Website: apple
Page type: billing-address
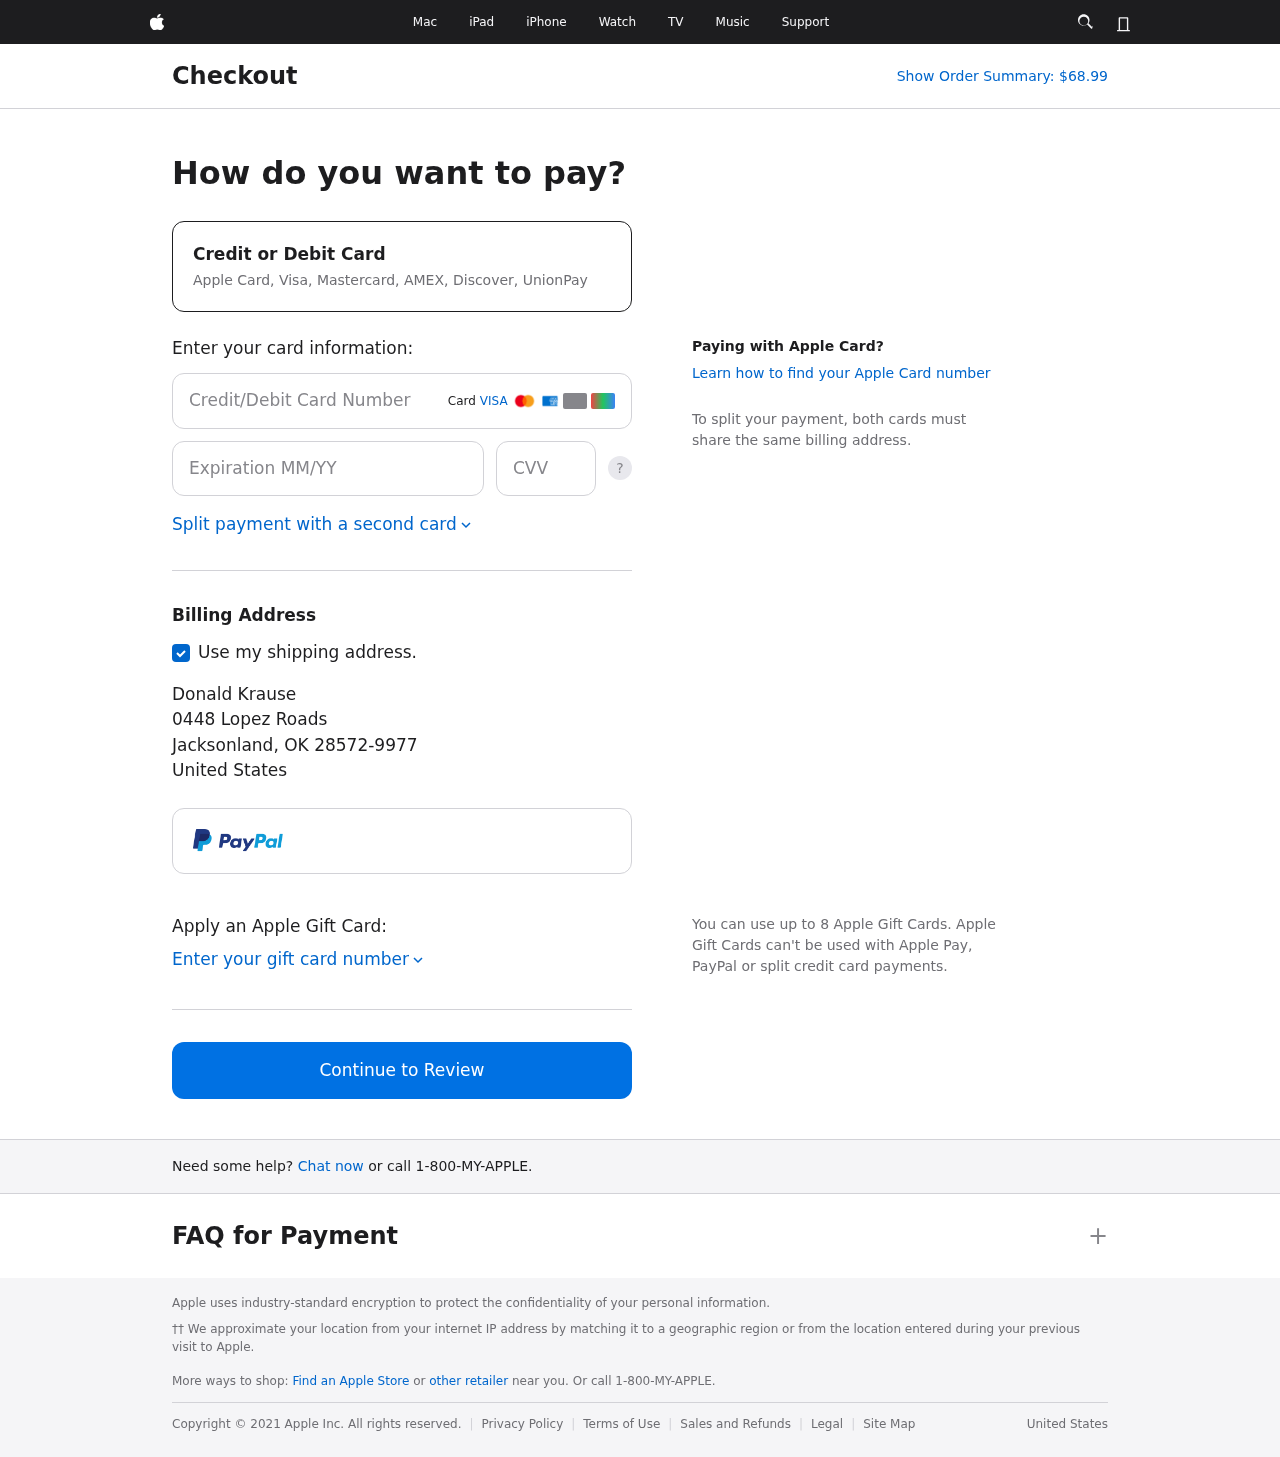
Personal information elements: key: PII_CARD_CVV
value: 576
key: PII_CARD_EXPIRY
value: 09/27
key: PII_CARD_NUMBER
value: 6590 3476 9612 3106
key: PII_CITY
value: Jacksonland
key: PII_COUNTRY
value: United States
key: PII_FULLNAME
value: Donald Krause
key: PII_POSTCODE_FULL
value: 28572-9977
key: PII_STATE_ABBR
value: OK
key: PII_STREET
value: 0448 Lopez Roads
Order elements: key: ORDER_TOTAL
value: Show Order Summary: $68.99